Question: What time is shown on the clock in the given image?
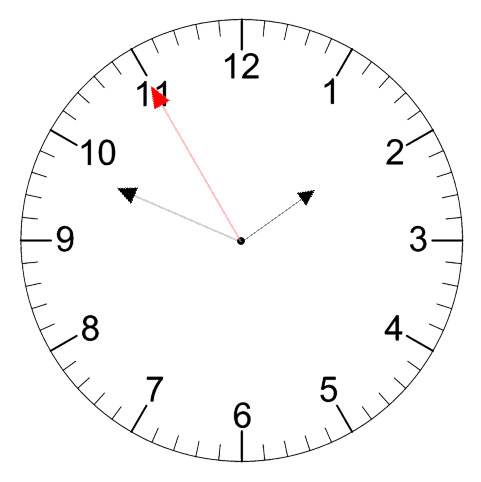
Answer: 01:48:55